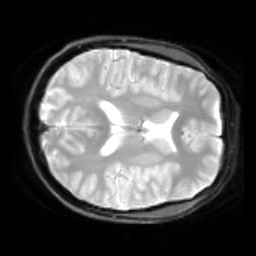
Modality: inplaneT2
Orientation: axial
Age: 18
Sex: female
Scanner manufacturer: siemens
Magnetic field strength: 2.894 T
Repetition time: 5 s
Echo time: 0.033 s